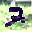
Label: 3